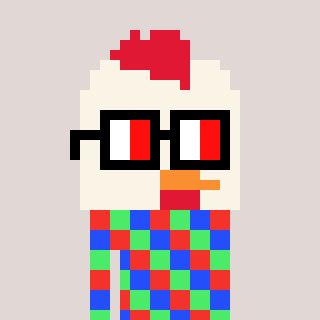
a pixel art character with square glasses with black frames and red eyes, a chicken-shaped head and a orange-colored body on a warm background